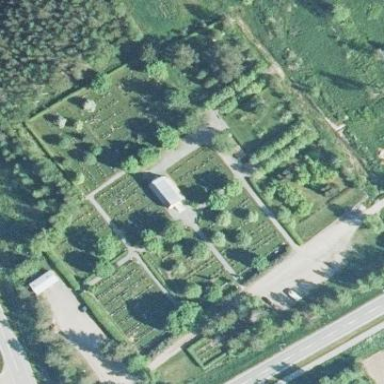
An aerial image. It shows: Cemetery.